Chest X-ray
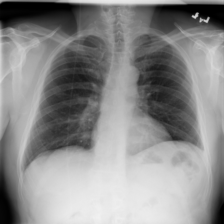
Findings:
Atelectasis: negative
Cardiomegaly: negative
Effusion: negative
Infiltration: negative
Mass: negative
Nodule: negative
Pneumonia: negative
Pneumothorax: negative
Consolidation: negative
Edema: negative
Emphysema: negative
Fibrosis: negative
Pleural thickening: negative
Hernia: negative